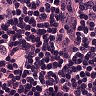
Metastatic tissue present: yes